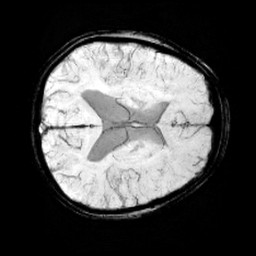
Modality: minIP
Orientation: axial
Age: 11
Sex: male
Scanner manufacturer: siemens
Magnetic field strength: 3 T
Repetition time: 0.027 s
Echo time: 0.02 s